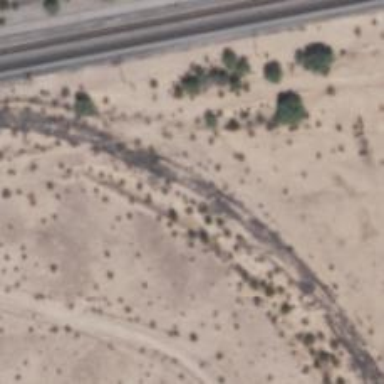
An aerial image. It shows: Abandoned railway.